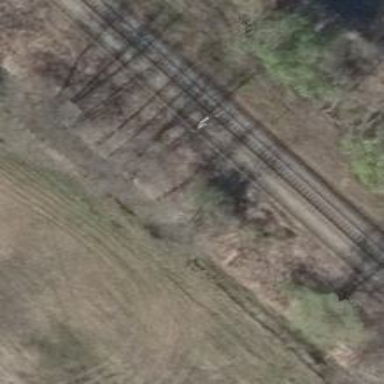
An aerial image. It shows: Railway signal.